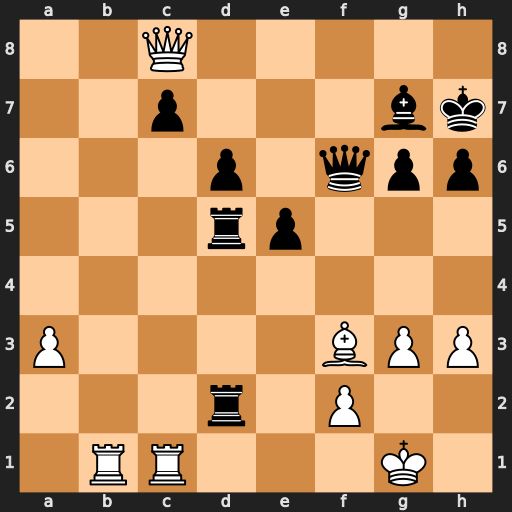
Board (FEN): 2Q5/2p3bk/3p1qpp/3rp3/8/P4BPP/3r1P2/1RR3K1
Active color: w
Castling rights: -
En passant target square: -
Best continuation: Rb8 h5 Rxc7